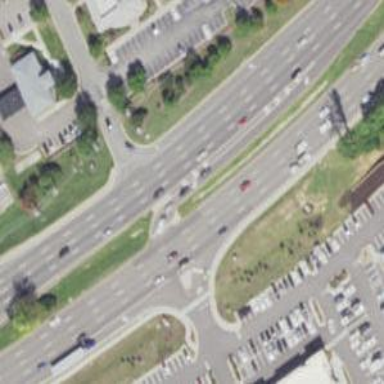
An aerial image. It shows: Trunk link highway.